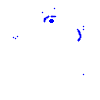
Particle: pion